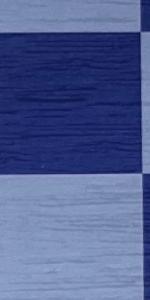
Label: Empty